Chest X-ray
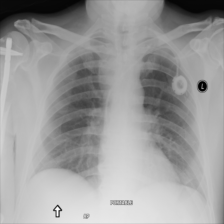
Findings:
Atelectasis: negative
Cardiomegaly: negative
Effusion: negative
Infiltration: negative
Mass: negative
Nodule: negative
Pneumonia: negative
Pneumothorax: negative
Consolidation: negative
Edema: negative
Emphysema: negative
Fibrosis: negative
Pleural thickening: negative
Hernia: negative